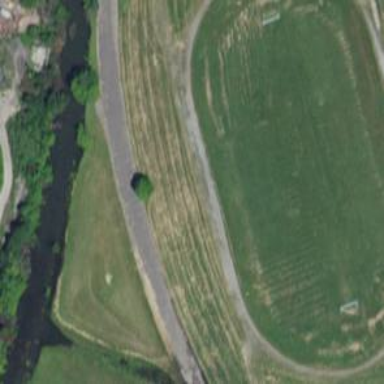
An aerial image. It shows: Track in leisure land.